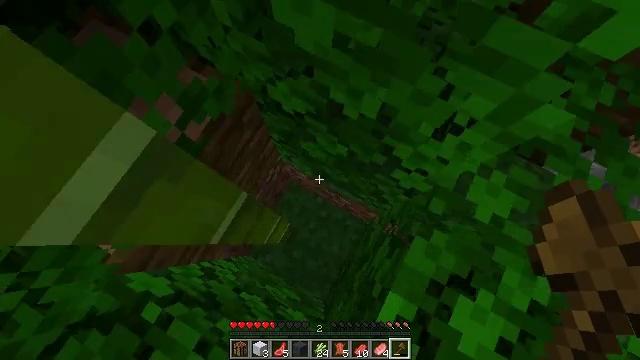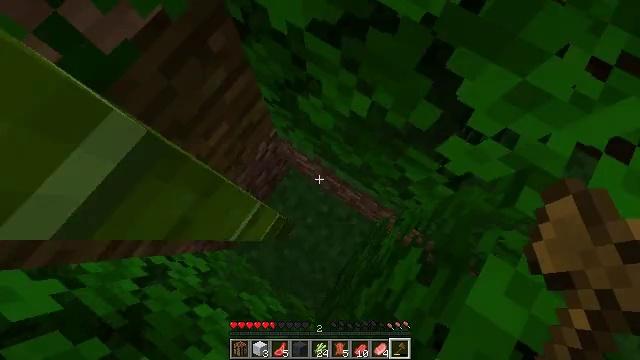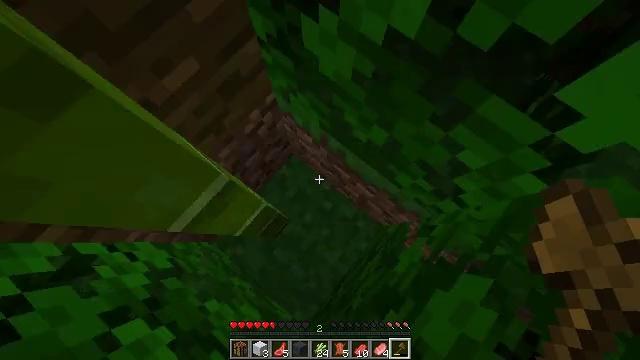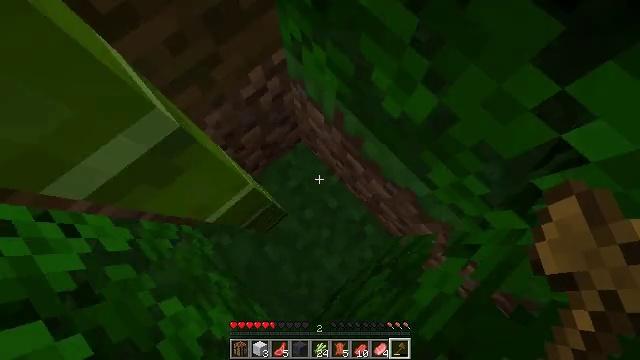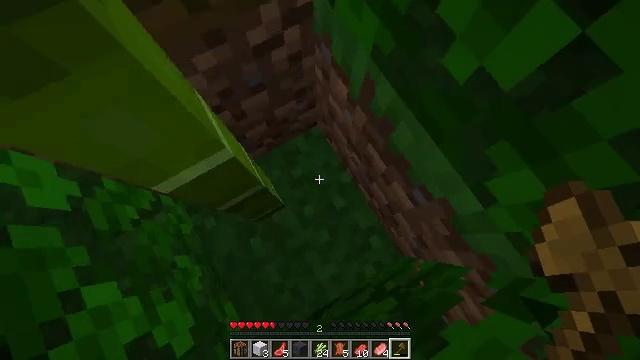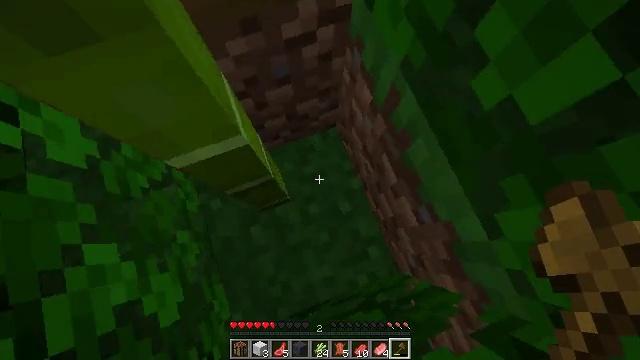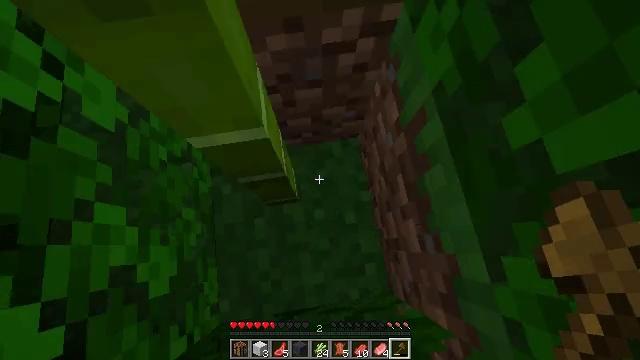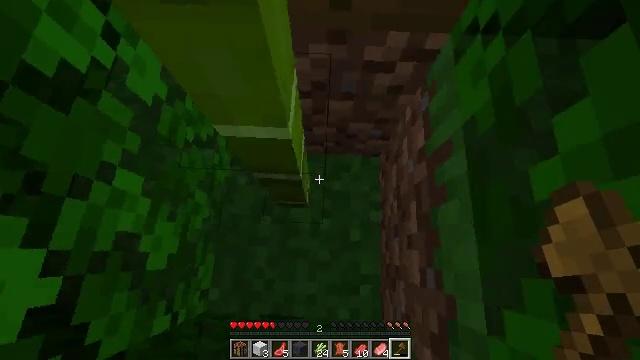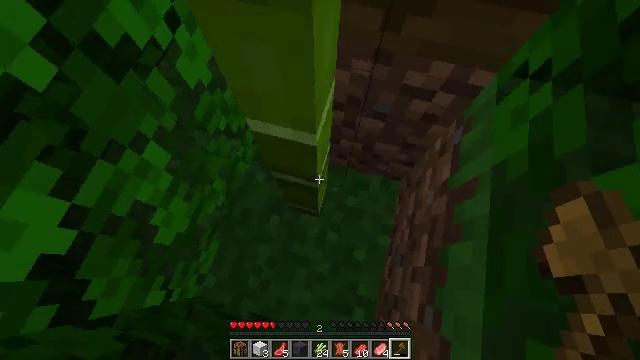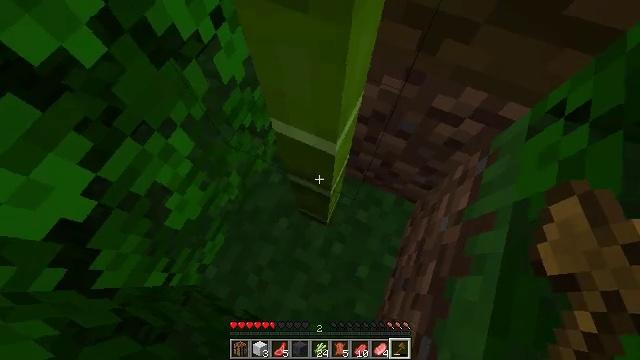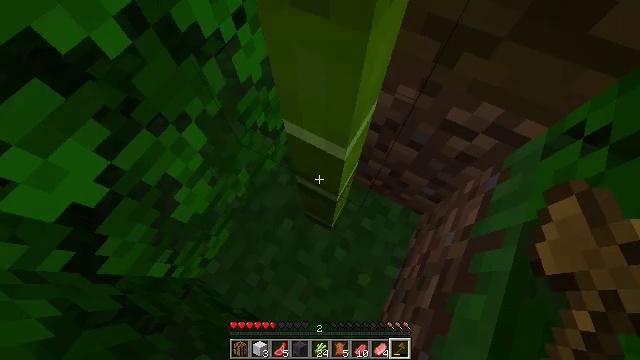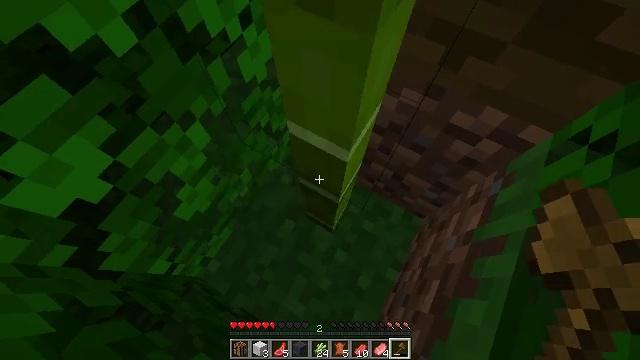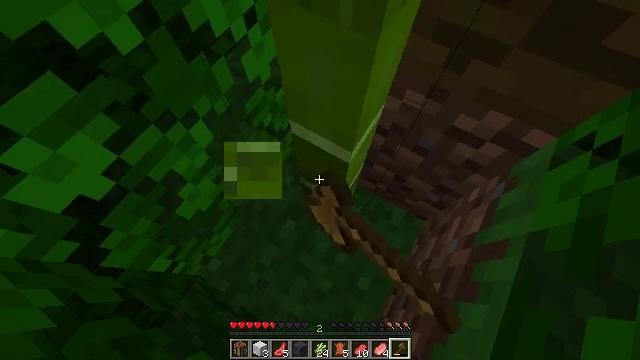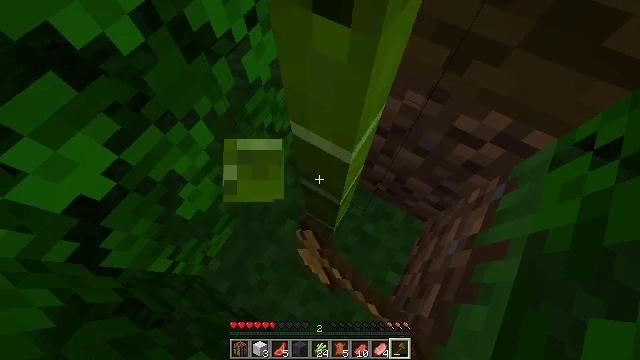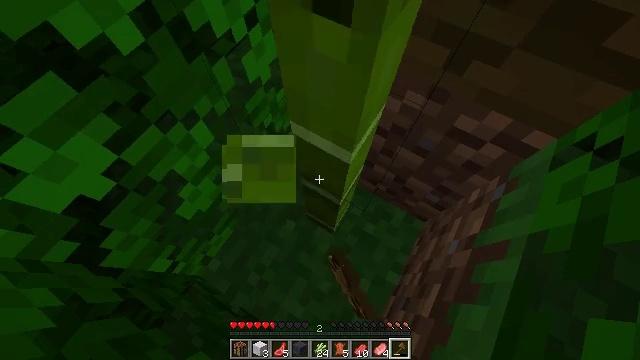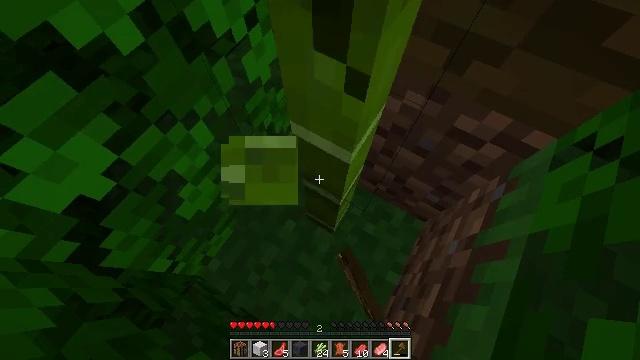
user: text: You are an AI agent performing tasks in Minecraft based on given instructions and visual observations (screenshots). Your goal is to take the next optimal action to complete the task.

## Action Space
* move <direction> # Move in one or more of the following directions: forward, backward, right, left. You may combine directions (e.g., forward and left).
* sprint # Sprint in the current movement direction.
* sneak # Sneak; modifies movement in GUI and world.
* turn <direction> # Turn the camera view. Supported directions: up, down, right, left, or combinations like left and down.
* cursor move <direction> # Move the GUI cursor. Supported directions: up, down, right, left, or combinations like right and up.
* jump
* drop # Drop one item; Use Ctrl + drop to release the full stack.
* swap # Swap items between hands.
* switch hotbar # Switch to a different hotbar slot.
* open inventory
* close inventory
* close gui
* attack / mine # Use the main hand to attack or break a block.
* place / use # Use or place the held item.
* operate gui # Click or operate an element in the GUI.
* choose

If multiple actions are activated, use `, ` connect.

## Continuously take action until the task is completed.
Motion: motion action
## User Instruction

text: Harvest bamboo from the farm.
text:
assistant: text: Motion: turn left
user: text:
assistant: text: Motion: turn left
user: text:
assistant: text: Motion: turn left
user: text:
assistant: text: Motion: turn left
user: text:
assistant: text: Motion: turn left
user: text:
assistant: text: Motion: turn left and up
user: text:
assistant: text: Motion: turn left and up
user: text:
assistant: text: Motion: turn left and up
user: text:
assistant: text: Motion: turn left and up
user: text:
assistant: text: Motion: turn left
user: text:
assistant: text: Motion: turn left, attack / mine
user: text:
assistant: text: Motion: turn left, attack / mine
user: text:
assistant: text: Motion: attack / mine
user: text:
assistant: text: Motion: attack / mine
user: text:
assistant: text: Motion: attack / mine
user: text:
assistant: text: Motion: attack / mine
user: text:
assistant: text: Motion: attack / mine
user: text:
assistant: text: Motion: attack / mine
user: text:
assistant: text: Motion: attack / mine
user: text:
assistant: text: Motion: attack / mine
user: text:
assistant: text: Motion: attack / mine
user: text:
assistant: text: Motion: attack / mine
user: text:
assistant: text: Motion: attack / mine
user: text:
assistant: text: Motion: attack / mine
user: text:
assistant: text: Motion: attack / mine
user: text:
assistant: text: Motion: attack / mine
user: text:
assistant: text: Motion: attack / mine
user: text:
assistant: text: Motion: attack / mine
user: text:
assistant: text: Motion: attack / mine
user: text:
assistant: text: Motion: attack / mine